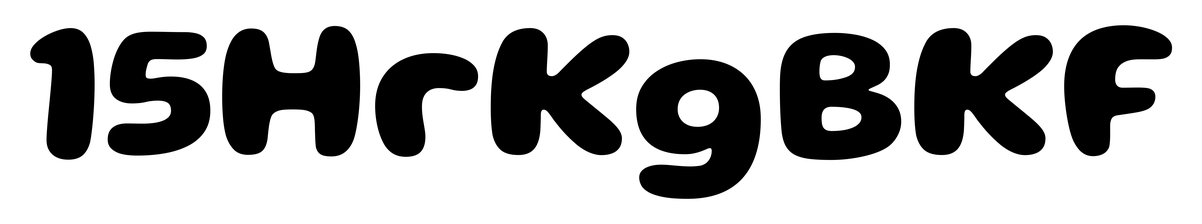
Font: Gluten_Bold